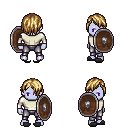
a pixel art fantasy rpg character, male body template, dark elf, purple skin, white long-sleeve shirt, metal pants, blonde bangs hairstyle, gray slippers, shield, four views (front, back, left, right), 2x2 character sprite sheet, small pixel art, hard edges, no anti-aliasing